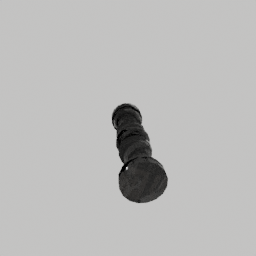
Label: architecture